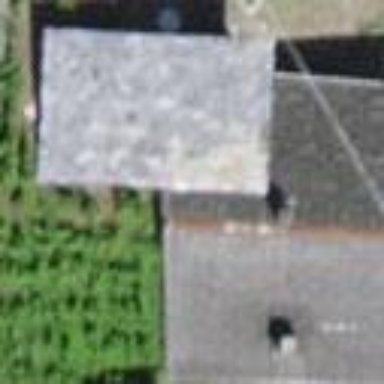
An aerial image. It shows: Simple house.